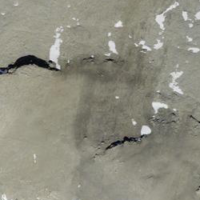
EUNIS habitat code: 48
Species observed at this site:
Prunella collaris
Montifringilla nivalis